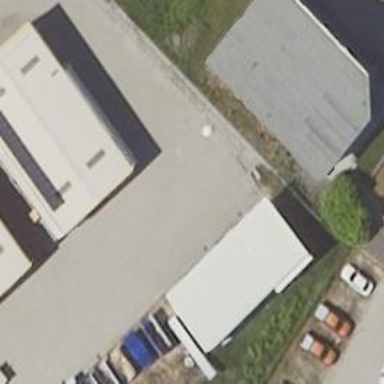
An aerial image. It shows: Shed building.